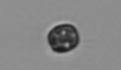
Label: Thalassiosira